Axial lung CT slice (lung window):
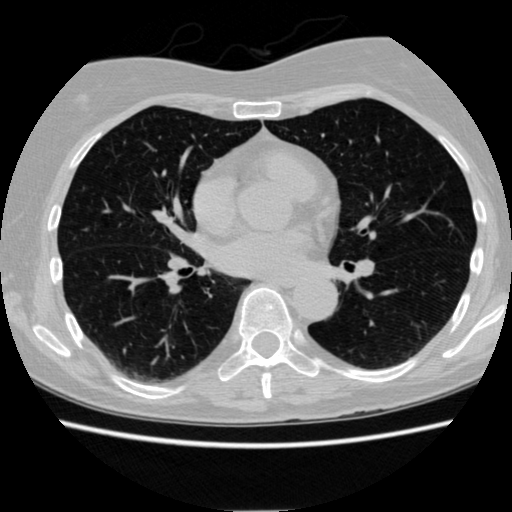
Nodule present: no